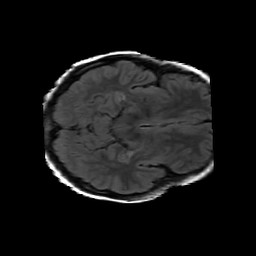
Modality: FLAIR
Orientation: axial
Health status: ill
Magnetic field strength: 3 T